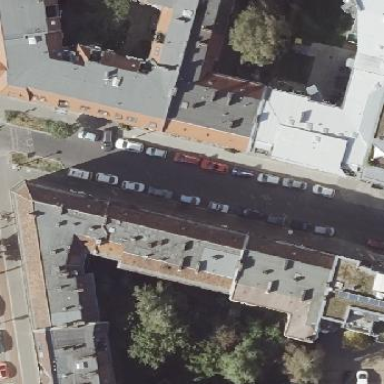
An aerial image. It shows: View of apartment building.